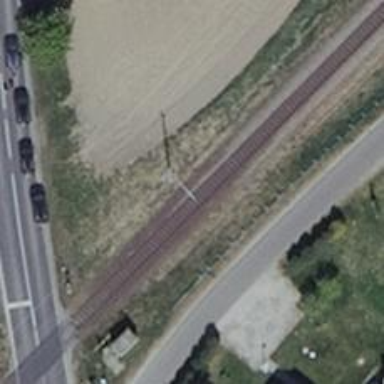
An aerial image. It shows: Railway signal.